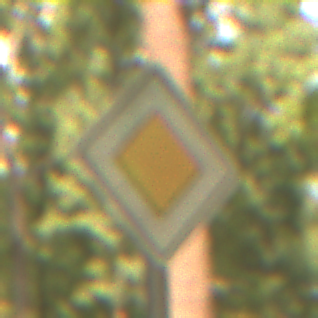
Verkehrszeichen: Vorfahrtsstrasse
Umgebung: Outdoor, Nature
Tageszeit: Midday
Wetter: PartlyCloudy
Licht: Natural
Jahreszeit: NotSpecified
Kontrast: LowContrast